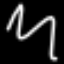
Label: squiggle